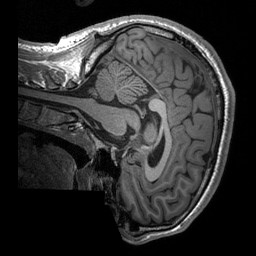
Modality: T1w
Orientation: sagittal
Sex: male
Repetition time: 1.95 s
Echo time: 0.026 s